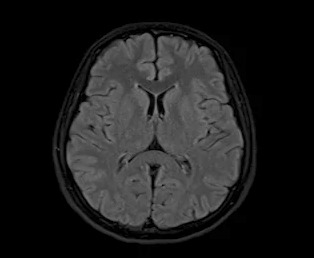
Label: notumor